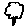
Label: tree